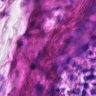
Metastatic tissue present: no